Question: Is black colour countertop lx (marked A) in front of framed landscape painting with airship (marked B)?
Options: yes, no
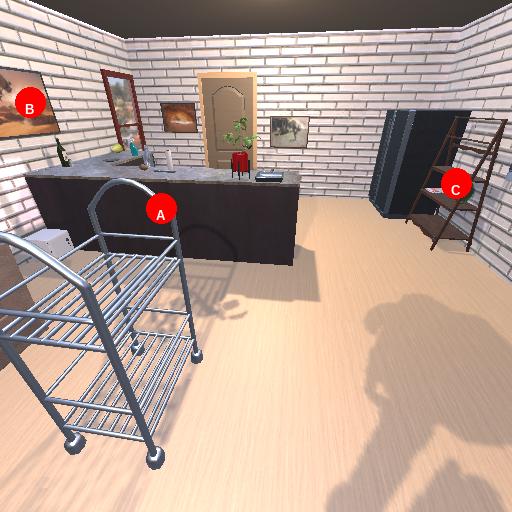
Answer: yes